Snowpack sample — Buffalo Mountain, Silverthorne, Colorado, USA (1/25/25, 10:11 AM MST)
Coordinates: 39.6222, -106.1139
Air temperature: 22 °F
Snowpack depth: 110 cm
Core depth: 20 cm
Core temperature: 48.2 °F
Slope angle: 12°, slope face: 102°
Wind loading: high
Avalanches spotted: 0
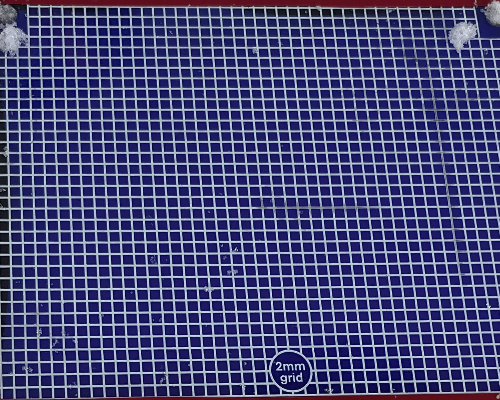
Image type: profile
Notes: No avalanches nearby, collected on the outskirts of a fire break 15 meters from the treeline, on way to Buffalo and Red Mountain